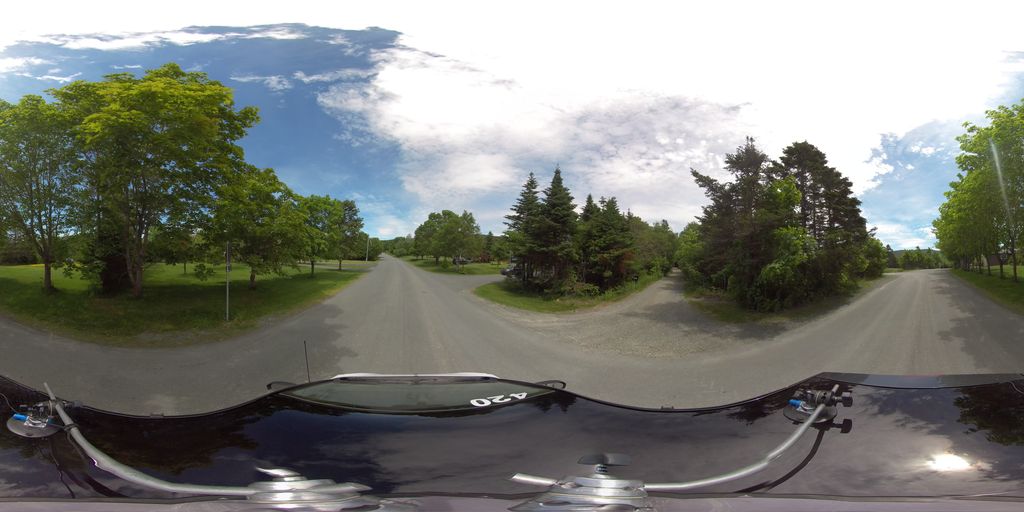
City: st_johns